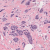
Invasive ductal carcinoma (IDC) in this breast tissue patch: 1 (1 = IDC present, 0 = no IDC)